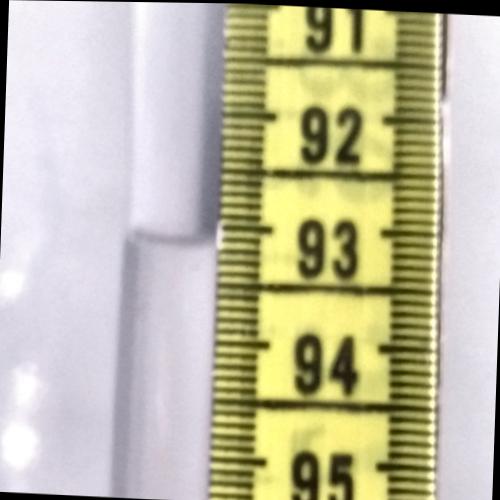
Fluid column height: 93.1 cm